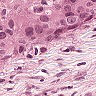
Metastatic tissue present: yes